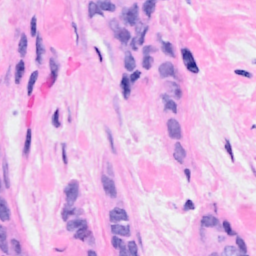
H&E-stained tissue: Breast